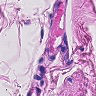
Metastatic tissue present: no